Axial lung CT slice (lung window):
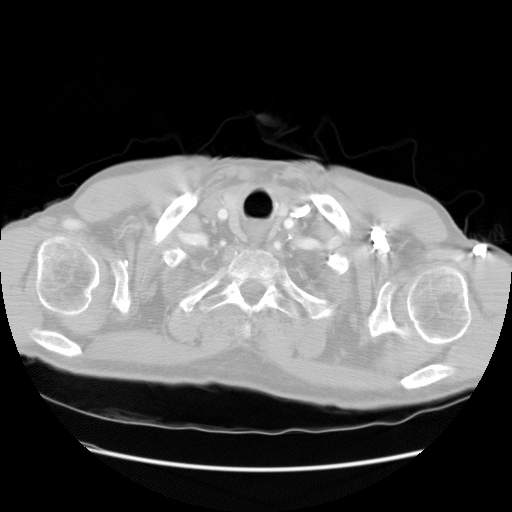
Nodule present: no